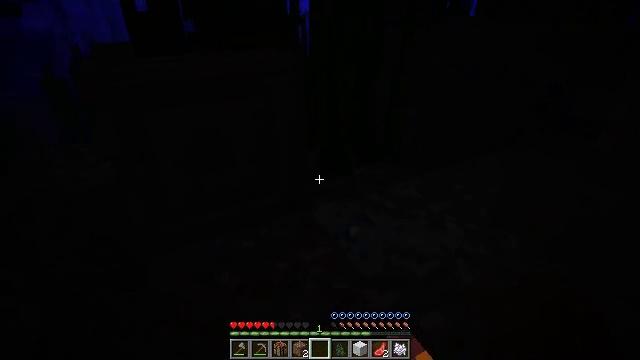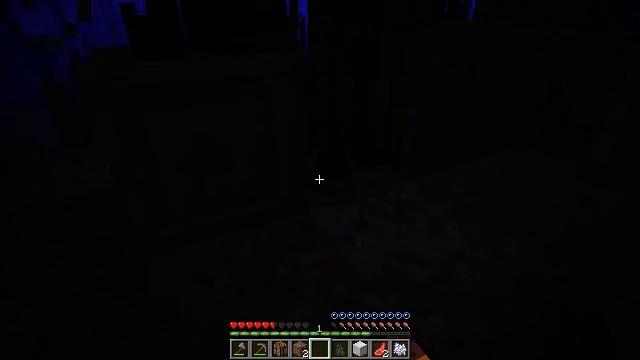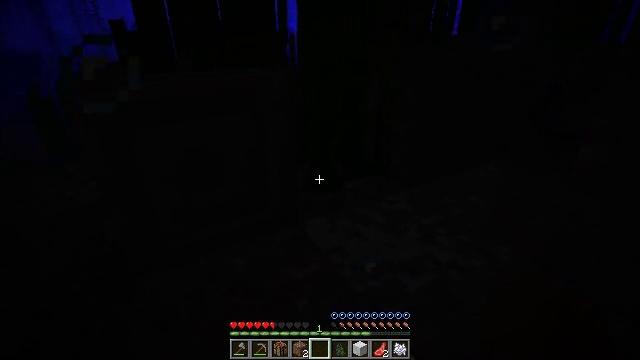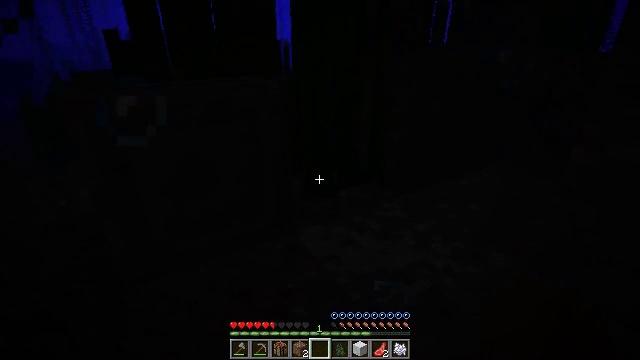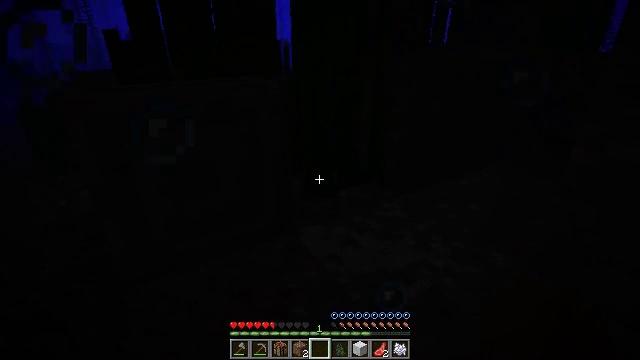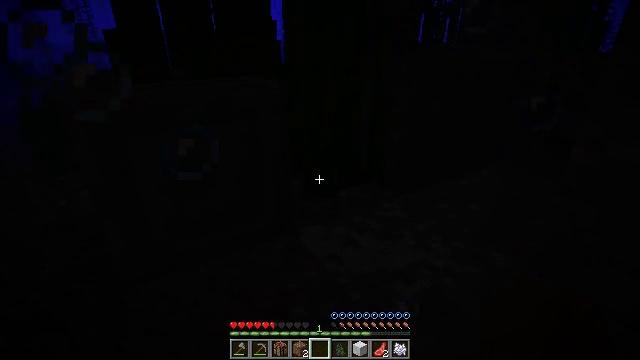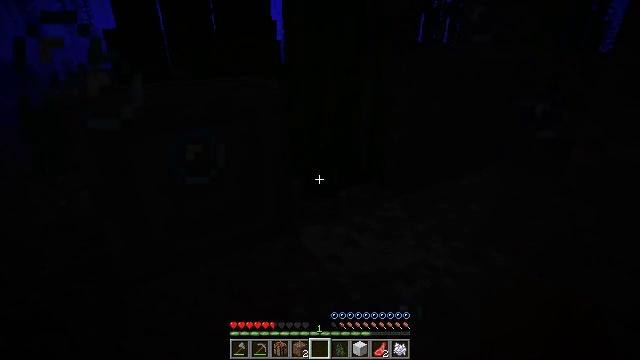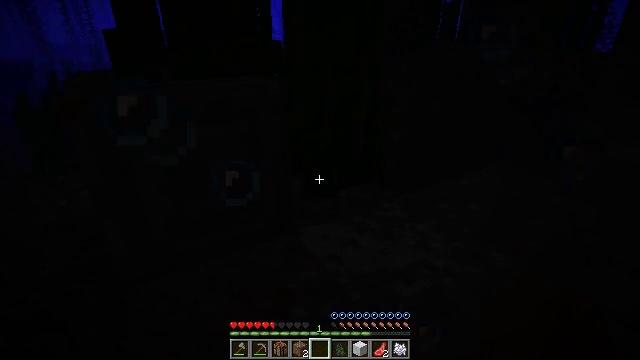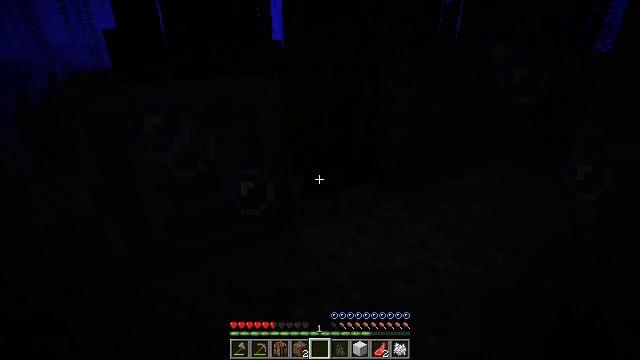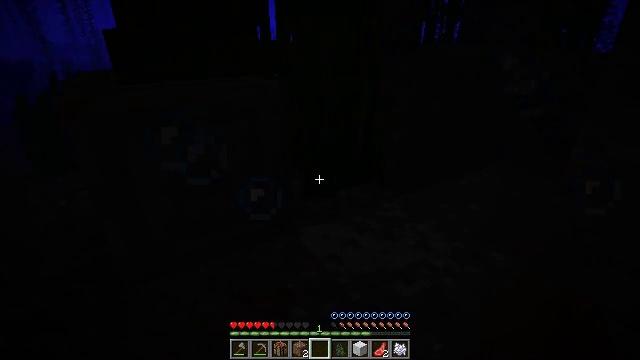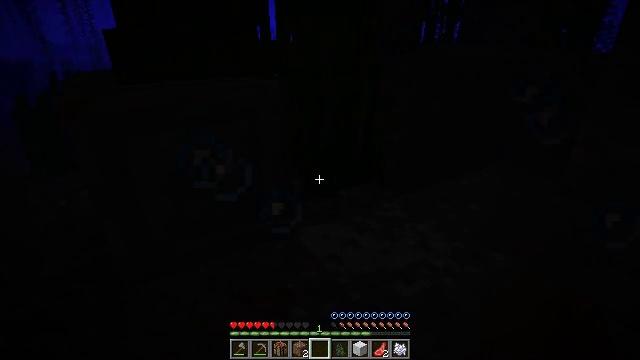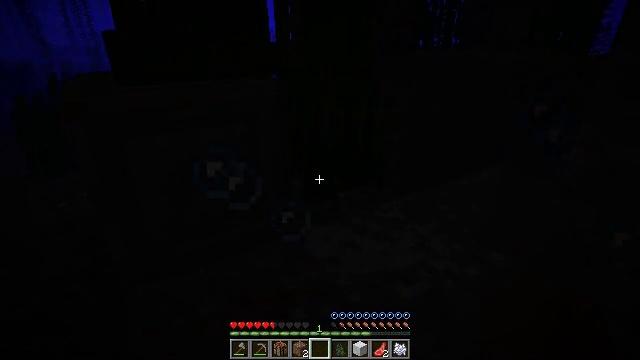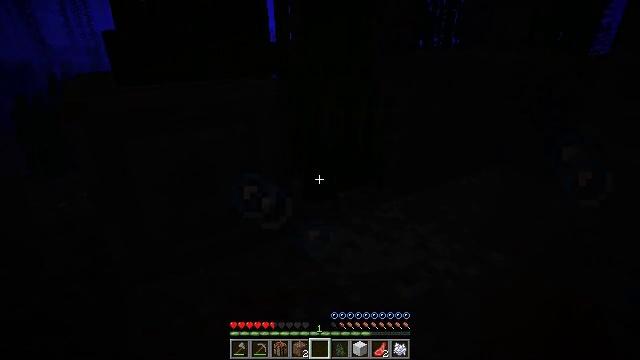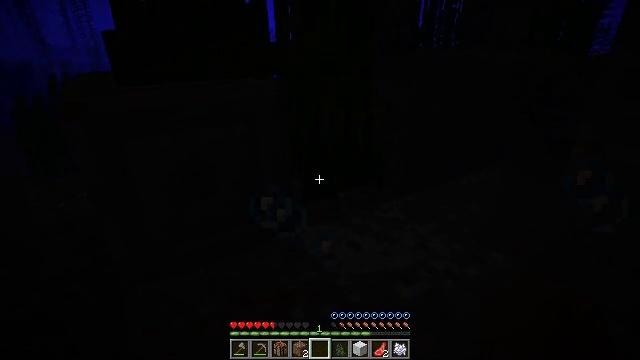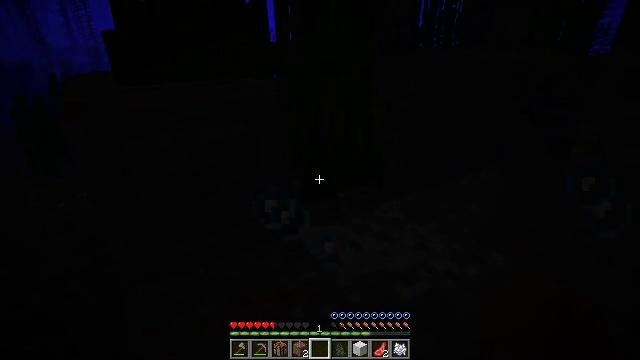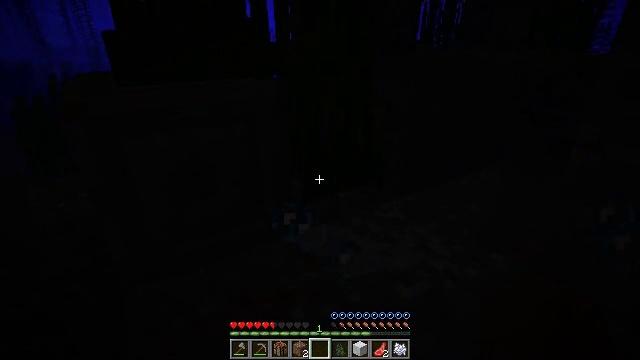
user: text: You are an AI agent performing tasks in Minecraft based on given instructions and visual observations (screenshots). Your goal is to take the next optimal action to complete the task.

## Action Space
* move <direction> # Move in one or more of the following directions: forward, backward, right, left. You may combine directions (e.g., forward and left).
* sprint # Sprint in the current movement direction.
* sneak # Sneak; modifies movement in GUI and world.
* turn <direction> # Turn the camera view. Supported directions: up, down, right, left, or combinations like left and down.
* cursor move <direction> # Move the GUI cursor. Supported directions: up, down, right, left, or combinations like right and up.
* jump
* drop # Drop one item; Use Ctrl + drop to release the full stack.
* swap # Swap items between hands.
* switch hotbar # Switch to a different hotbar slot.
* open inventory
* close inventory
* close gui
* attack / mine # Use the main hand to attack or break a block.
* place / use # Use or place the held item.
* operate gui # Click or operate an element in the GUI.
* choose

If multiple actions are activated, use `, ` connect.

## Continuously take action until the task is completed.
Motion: motion action
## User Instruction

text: Drop a cod.
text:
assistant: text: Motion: sneak
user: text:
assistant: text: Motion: sneak, turn right and up
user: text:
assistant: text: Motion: sneak, turn right and up
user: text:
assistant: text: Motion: sneak
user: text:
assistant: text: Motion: sneak
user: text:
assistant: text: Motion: sneak
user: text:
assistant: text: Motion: sneak
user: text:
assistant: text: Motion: sneak
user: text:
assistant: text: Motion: sneak
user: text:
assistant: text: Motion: sneak
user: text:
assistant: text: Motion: sneak
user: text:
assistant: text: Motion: sneak
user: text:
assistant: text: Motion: sneak
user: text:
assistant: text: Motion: sneak
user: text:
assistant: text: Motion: sneak
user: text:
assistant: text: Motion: sneak
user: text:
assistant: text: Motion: sneak
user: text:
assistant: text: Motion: sneak
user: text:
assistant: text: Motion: sneak
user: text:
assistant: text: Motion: sneak
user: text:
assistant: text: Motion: sneak
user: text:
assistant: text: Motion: sneak
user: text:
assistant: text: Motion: sneak
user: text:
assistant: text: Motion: sneak
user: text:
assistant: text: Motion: sneak
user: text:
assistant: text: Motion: sneak
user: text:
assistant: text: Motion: sneak
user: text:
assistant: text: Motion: sneak
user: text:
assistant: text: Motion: sneak
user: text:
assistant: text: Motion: sneak